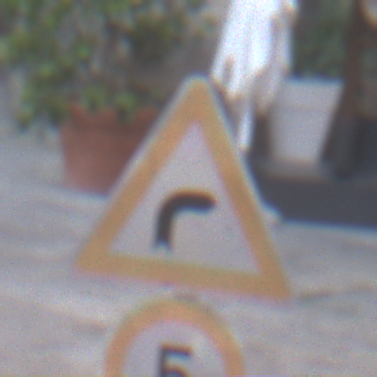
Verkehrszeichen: KurveRechts
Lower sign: Geschwindigkeit5
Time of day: MorningAfternoon
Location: Outdoor (Urban)
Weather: PartlyCloudy
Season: NotSpecified
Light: Natural